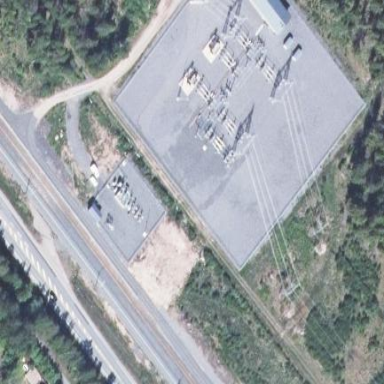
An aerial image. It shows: Power substation enclosed by fence.